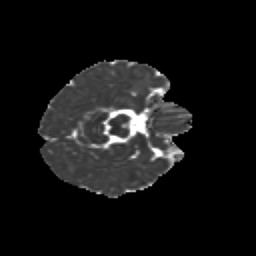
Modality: MD
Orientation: axial
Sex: female
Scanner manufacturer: siemens
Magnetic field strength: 3 T
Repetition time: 5 s
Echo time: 0.071 s